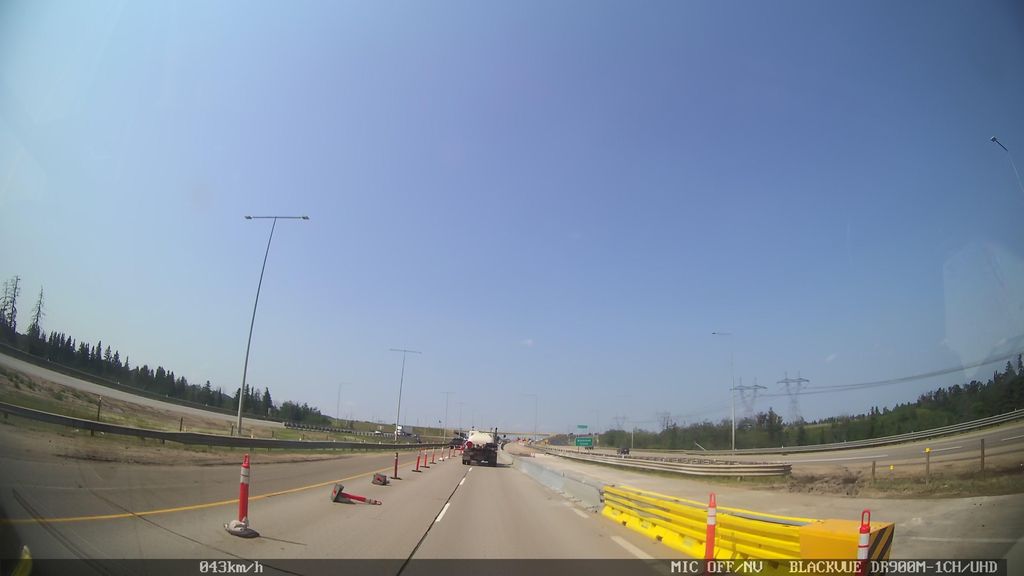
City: edmonton